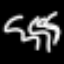
Label: squiggle